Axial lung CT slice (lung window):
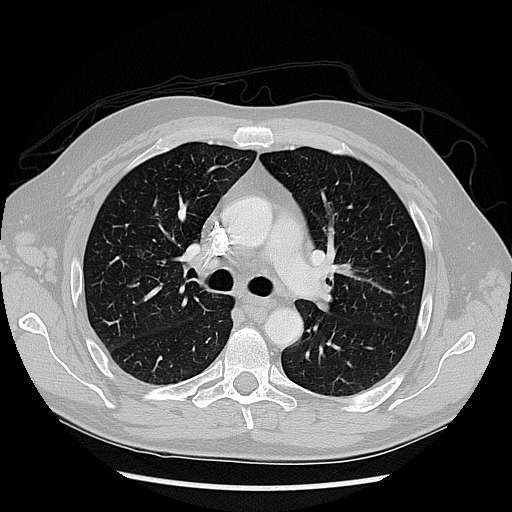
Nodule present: no